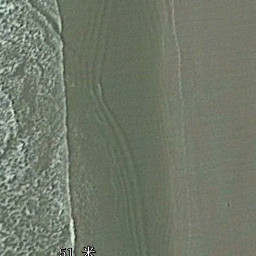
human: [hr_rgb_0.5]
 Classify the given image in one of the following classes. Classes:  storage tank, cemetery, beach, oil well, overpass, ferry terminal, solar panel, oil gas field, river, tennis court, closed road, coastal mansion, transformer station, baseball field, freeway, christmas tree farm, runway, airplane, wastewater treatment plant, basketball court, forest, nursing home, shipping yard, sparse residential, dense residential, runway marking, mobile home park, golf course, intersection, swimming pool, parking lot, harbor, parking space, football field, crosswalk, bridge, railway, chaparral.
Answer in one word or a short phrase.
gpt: beach